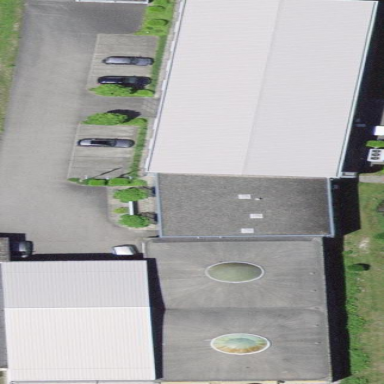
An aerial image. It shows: Industrial building.